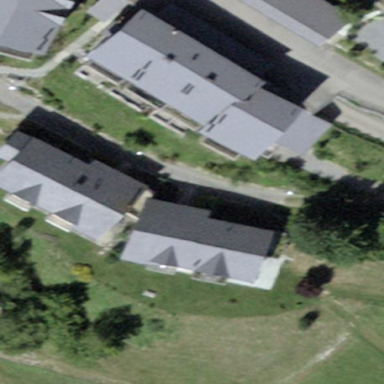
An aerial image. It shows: Simple house.